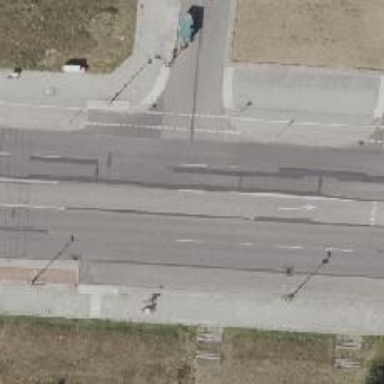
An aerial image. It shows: Primary highway with asphalt surface. There are separate sidewalks on both sides. Public surveillance is present in the area.